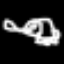
Label: frog